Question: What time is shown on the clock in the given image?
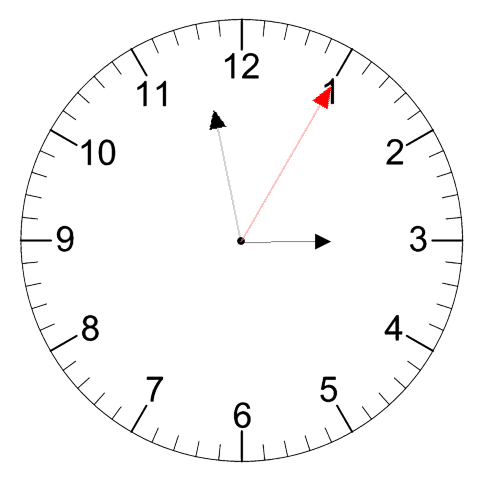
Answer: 02:58:05